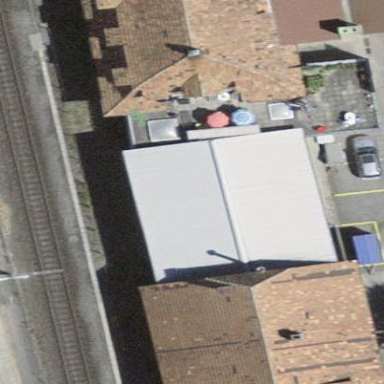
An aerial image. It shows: Warehouse with flat roof.